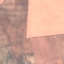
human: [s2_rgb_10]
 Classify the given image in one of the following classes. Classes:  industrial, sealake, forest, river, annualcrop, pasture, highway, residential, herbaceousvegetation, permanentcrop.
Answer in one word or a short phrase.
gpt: AnnualCrop